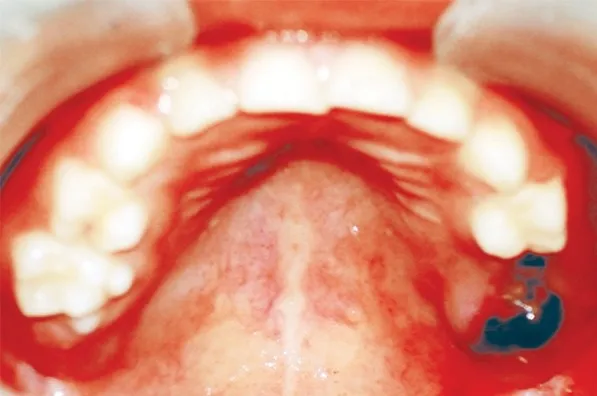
"Liver-clot" seen in socket of 65.
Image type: medical_photograph (other_medical_photograph)